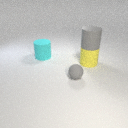
small gray rubber sphere in front of large cyan rubber cylinder